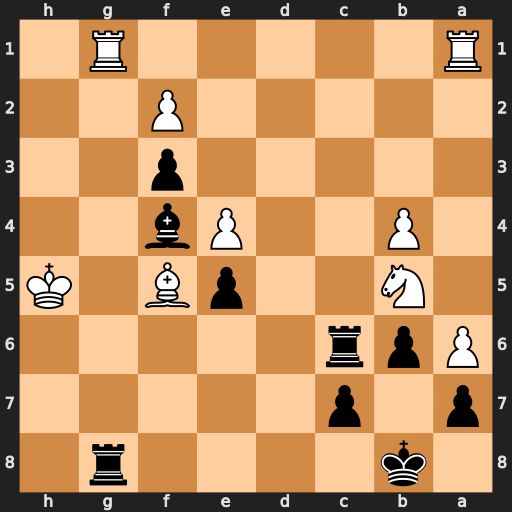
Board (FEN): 1k4r1/p1p5/Ppr5/1N2pB1K/1P2Pb2/5p2/5P2/R5R1
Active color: b
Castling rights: -
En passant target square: -
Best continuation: Rh6#